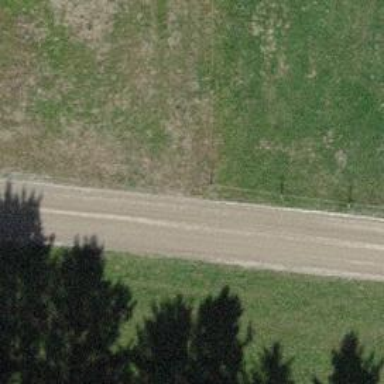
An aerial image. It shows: Track with grade 2 gravel surface.